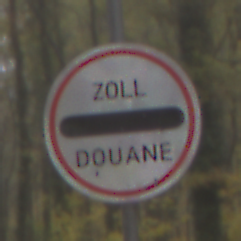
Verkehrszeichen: Zollstelle
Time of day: MorningAfternoon
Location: Outdoor (Nature)
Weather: Overcast
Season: Autumn
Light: Natural